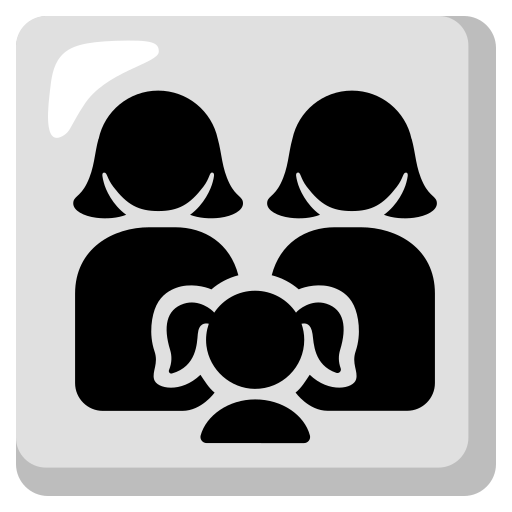
Emoji: 👩‍👩‍👧